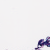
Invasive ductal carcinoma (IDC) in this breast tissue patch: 0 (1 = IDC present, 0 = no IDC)